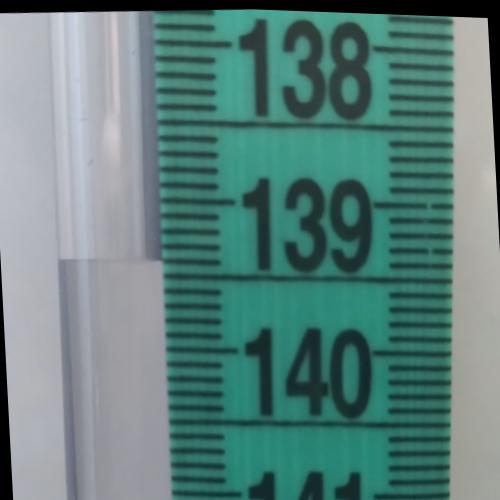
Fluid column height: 139.4 cm